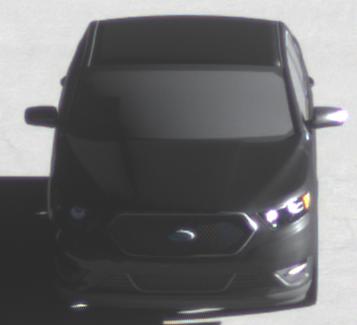
Make: Ford
Model: Taurus
Detailed model: SHO
Model produced from: 2012
Model produced until: 2019
Doors: 4
Color: black
Road condition: dry road
Daytime: sunrise or sunset
Contrast: high contrast